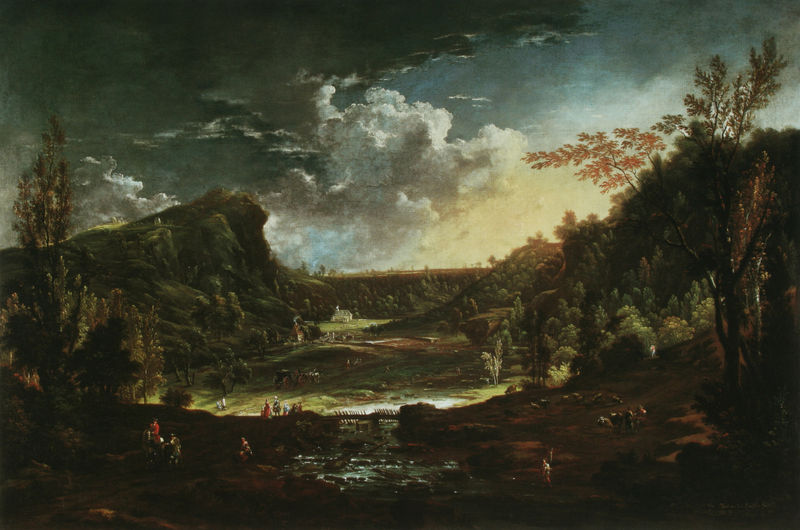
Titel: Ansicht des Plauenschen Grundes mit den Mühlen
Künstler: Johann Alexander Thiele
Standort: Dresden
Institution: Gemäldegalerie Alte Meister
Schlagwörter: baum, berg, blau, blätter, dunkel, felsen, gemälde, gewitter, himmel, laub, schatten, wasser, weiß, wolken, bäume, fluss, gelb, grün, landschaft, menschen, ocker, see, teich, ufer, abend, braun, grau, hell, hintergrund, hut, licht, nacht, orange, schwarz, gebäude, haus, rot, tier, weg, wiese, wolke, barock, steine, ast, bach, ebene, erde, horizont, häuser, hügel, natur, weite, brücke, kirche, sonne, sträucher, wege, wiesen, gold, personen, pflanzen, england, tal, wald, kinder, pferd, pferde, reiter, bewölkt, perspektive, berge, berghang, gebirge, hang, dorf, sonnenuntergang, herde, klein, herbst, idylle, romantik, sturm, unwetter, tiefe, regen, strahlen, bedrohlich, laubbaum, jagd, villa, schloß, tümpel, wanderer, dramatisch, sonnenschein, laubbäume, grünfläche, spaziergänger, schafe, quelle, rost, arkadisch, talkessel, scharfe, kontrastreich, brüdke, diffuses sonnenlicht